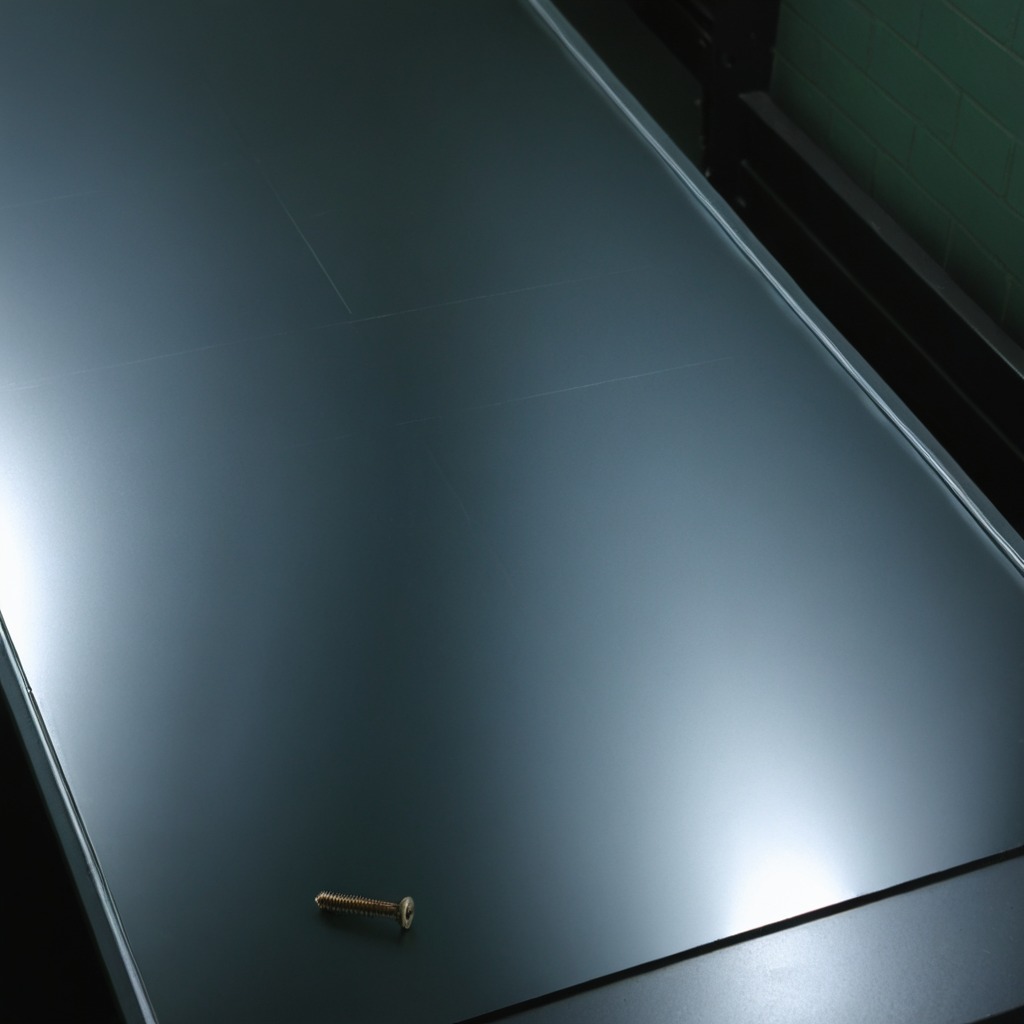
A metal screw lies on the clean empty table in a railway signal maintenance room lit by harsh overhead fluorescents.